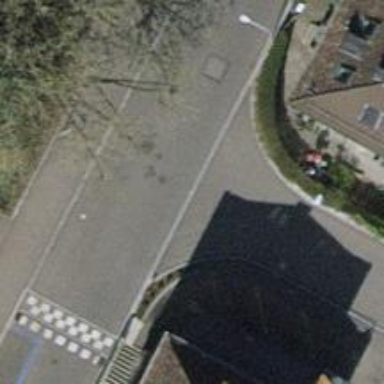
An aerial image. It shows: Asphalt road in living street.